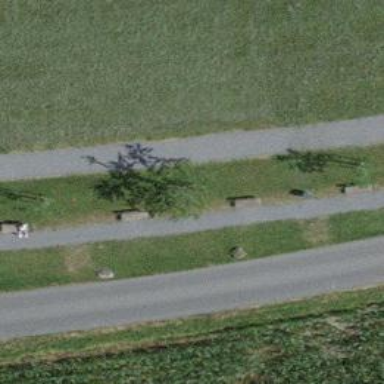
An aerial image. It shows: Bench.